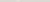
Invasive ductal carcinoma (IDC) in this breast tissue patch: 0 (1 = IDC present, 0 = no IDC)